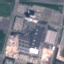
Label: Industrial